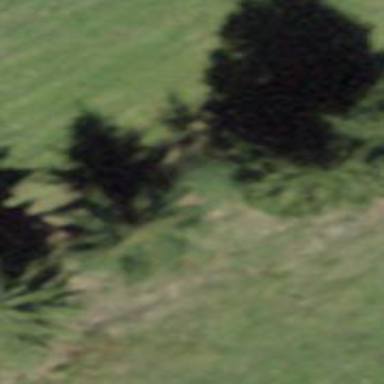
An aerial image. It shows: Row of trees in natural setting.